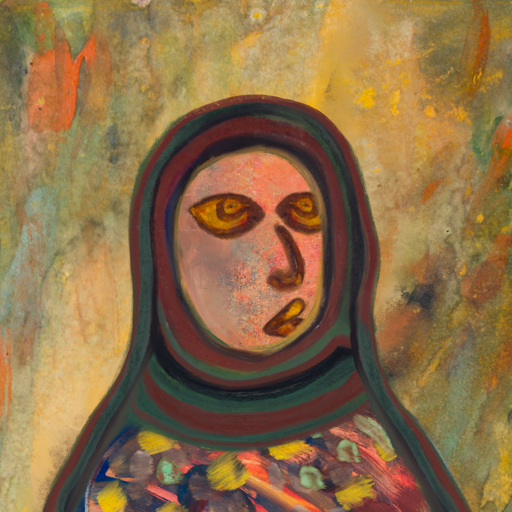
Background: Comrade, Head And Neck Side: Irani, Face Side: Comrade, Bust: Mother_And_Son_Mother, Hair Side: Blank, Head Accessory: After_Raid_Scarf, Second Necklace: Blank, Necklace: Blank, Baby: Blank